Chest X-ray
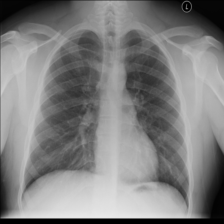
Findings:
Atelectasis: negative
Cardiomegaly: negative
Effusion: negative
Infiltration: negative
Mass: negative
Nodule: negative
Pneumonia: negative
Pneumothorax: negative
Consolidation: negative
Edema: negative
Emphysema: negative
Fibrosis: negative
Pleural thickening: negative
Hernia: negative